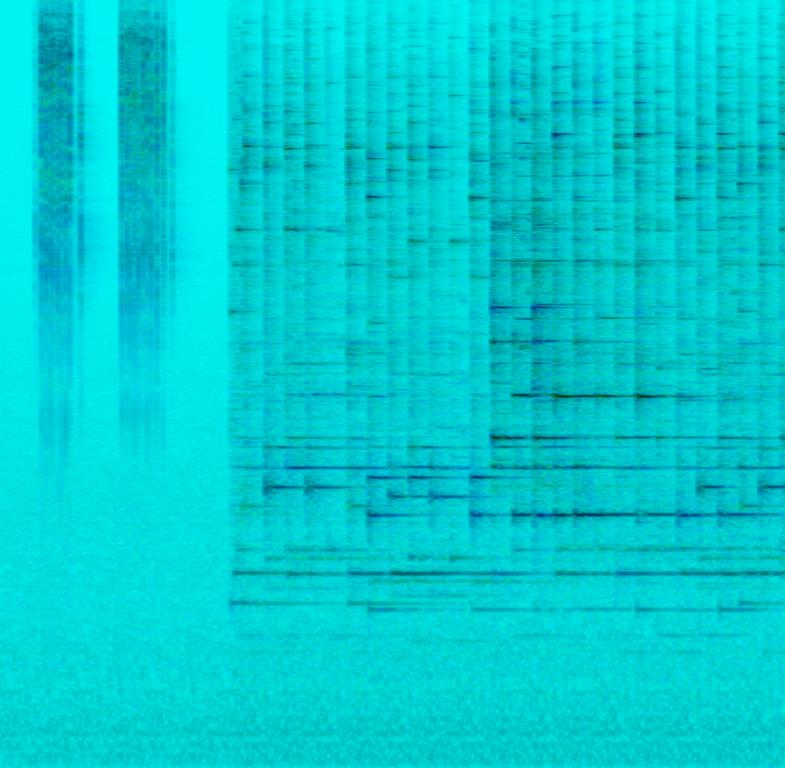
This is a video game music piece. It starts with gear sounds resembling a music box being set up before it starts playing. Afterwards, a high-pitch melody starts playing from a music box that is very loud. The atmosphere is haunting. This piece could be used in the soundtrack of a horror movie or a horror video game.